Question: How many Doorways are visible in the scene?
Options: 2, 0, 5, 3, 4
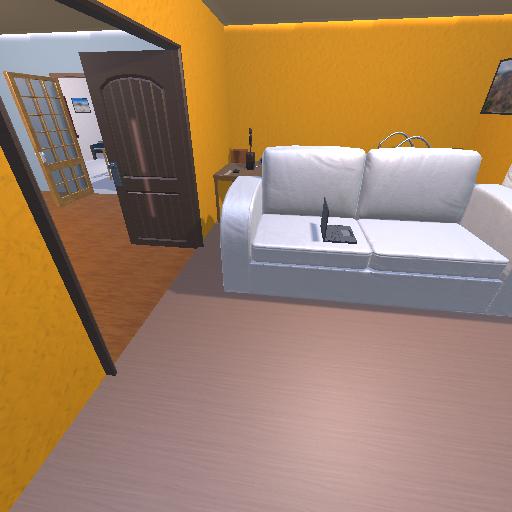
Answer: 2